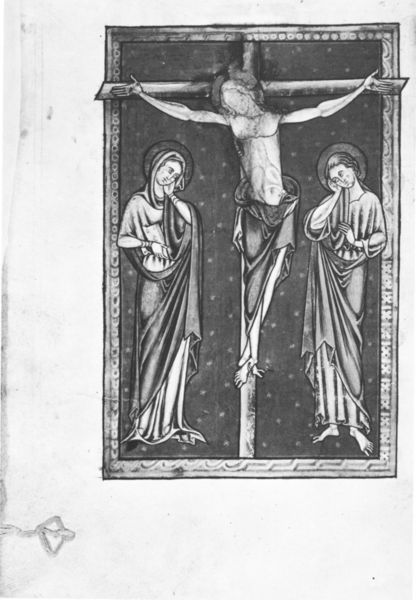
Titel: Bibel und ausgewählte Messtexte
Institution: San Marino (California), Huntington Library
Schlagwörter: lendenschurz, weiß, frauen, frau, kleid, schwarz, zeichnung, tuch, falten, johannes, rahmen, tod, trauer, gewand, nagel, nägel, dünn, kreuz, weinen, druck, illustration, schwarzweiß, buchseite, heiligenschein, christus, jesus, kreuzigung, mittelalter, maria, magdalena, maria magdalena, christentum, josef, beweinen, martha, jeseus, kreuznagel